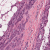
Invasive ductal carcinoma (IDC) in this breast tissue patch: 1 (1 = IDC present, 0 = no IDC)